Field crop: tomato
Growth stage: 1
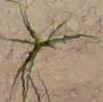
Species: cyperus